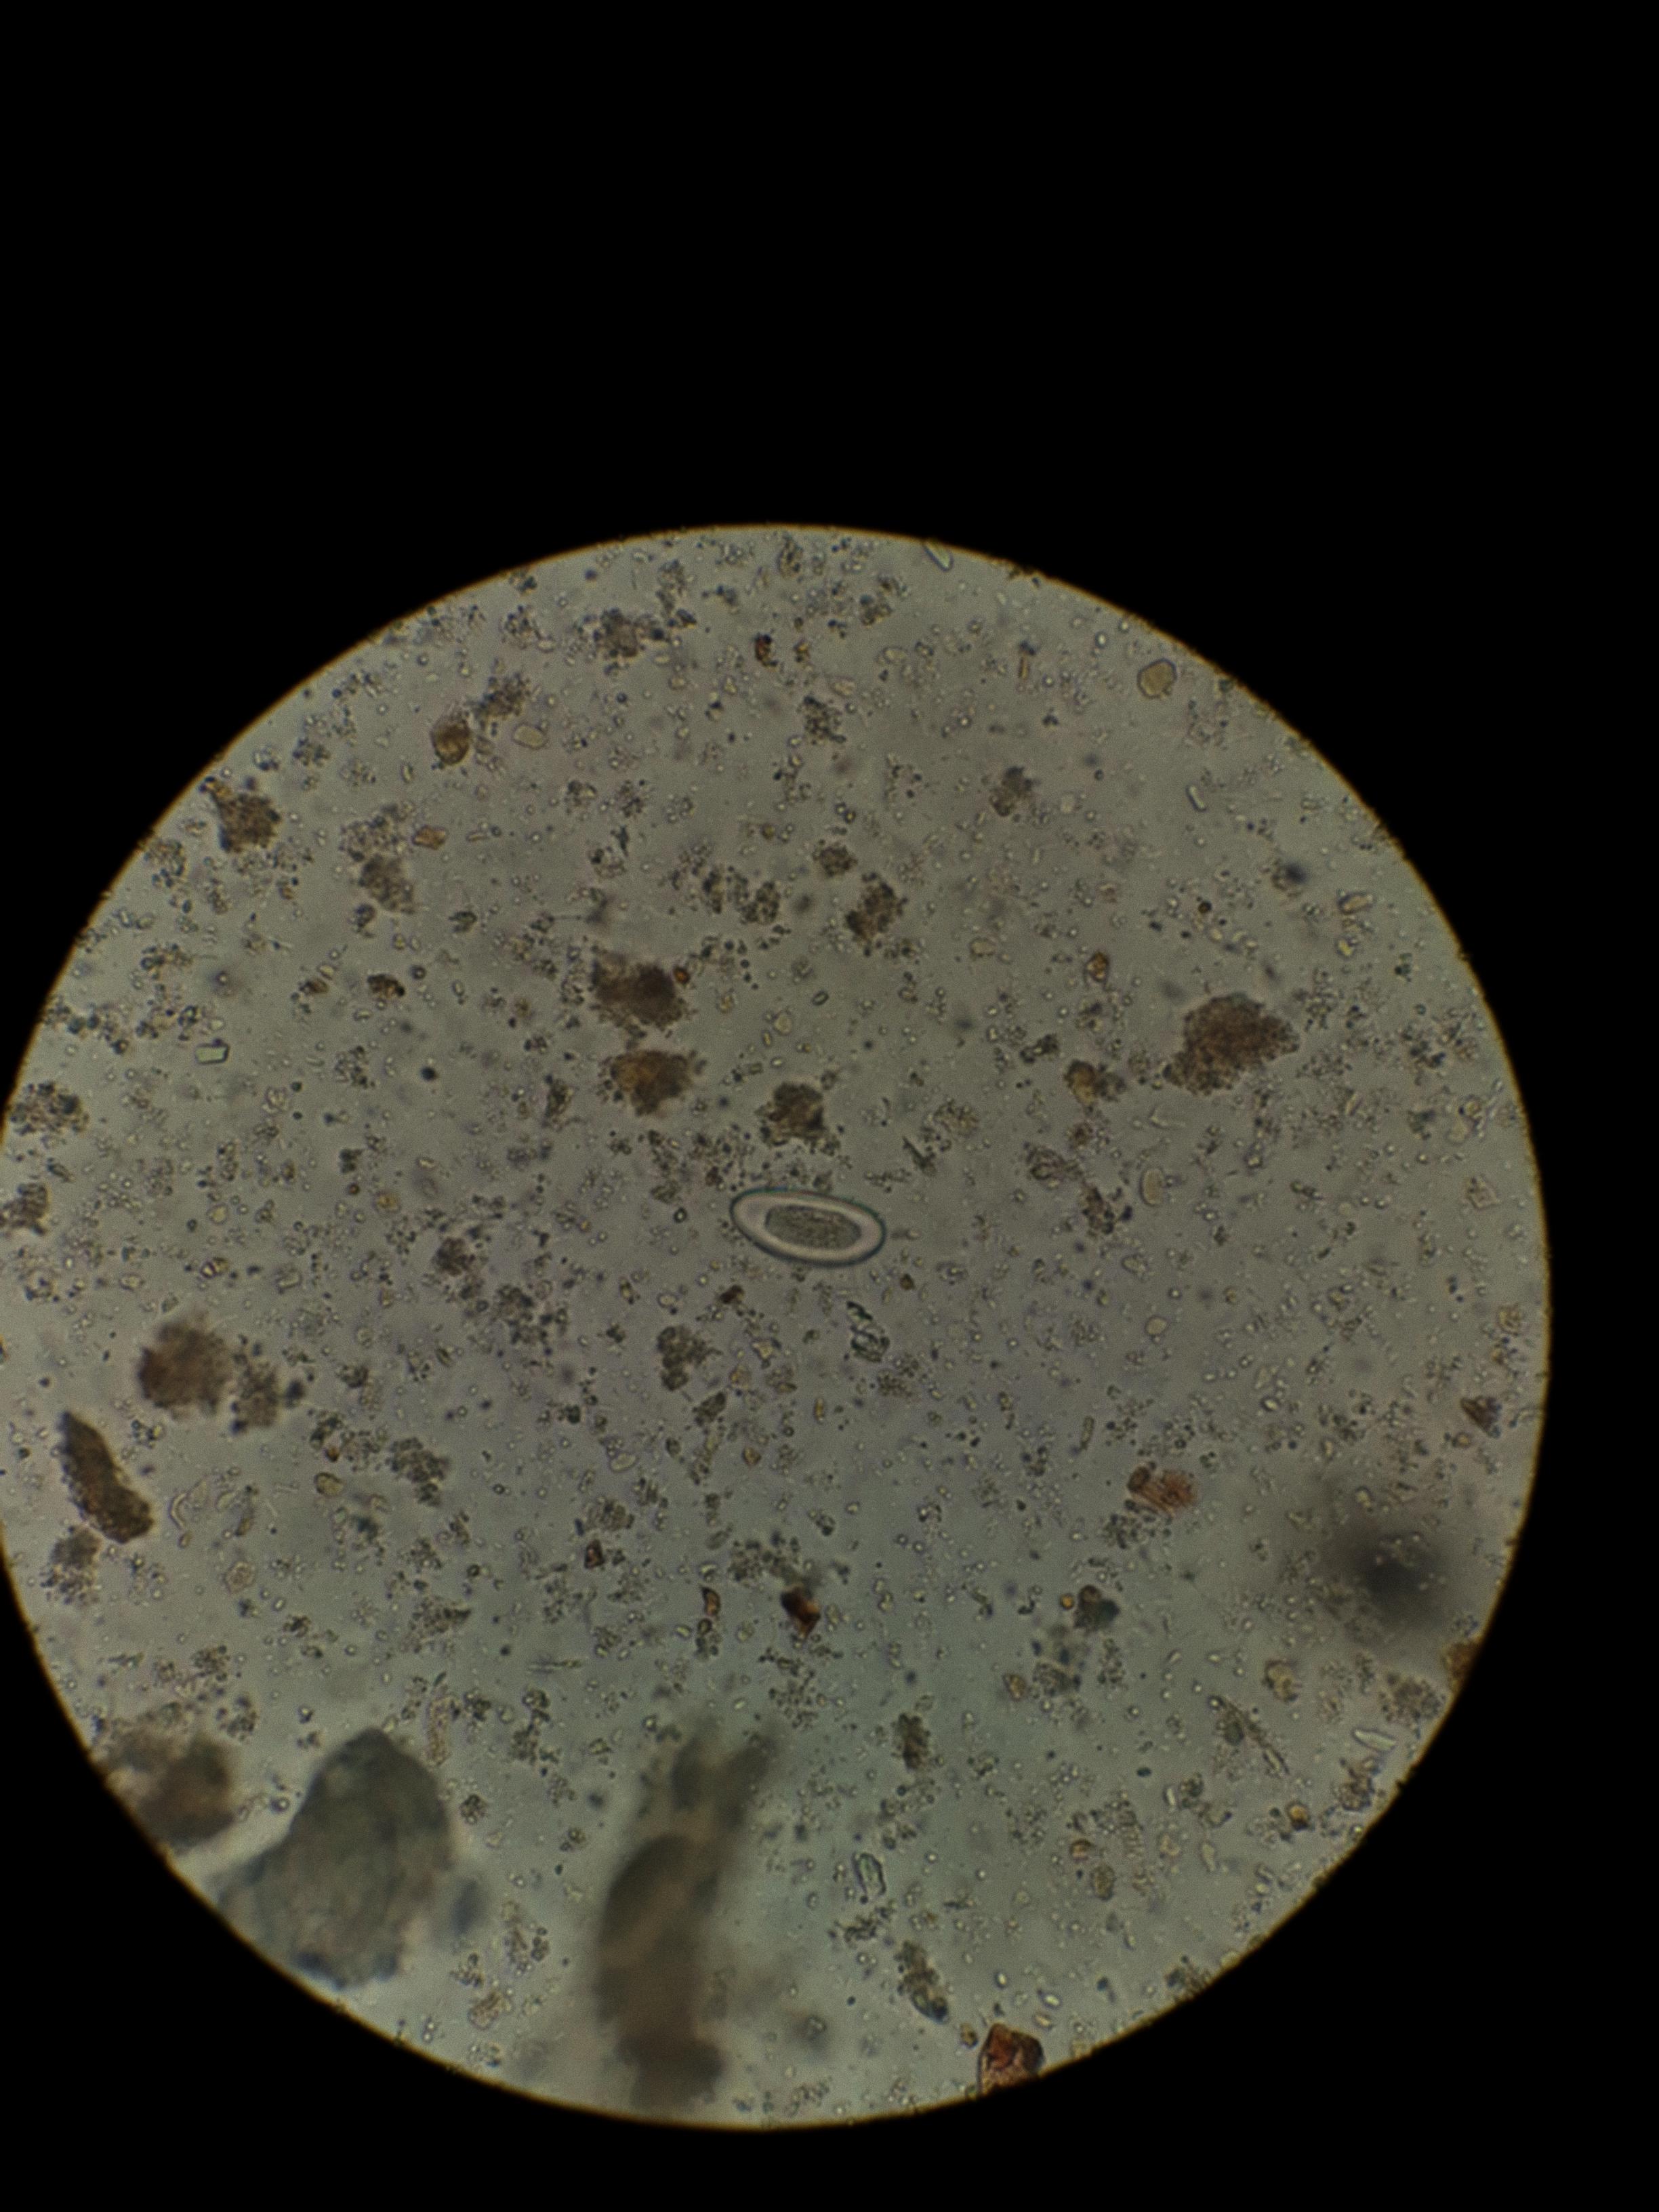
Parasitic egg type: Enterobius vermicularis